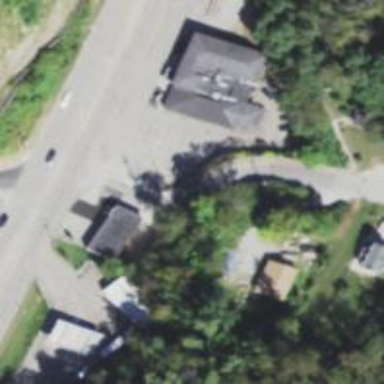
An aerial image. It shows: Residential road with asphalt surface and sidewalk on the left side.